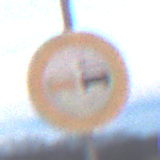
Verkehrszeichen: Ueberholverbot
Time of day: SunriseSunset
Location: Outdoor (Nature)
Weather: PartlyCloudy
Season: NotSpecified
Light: Natural